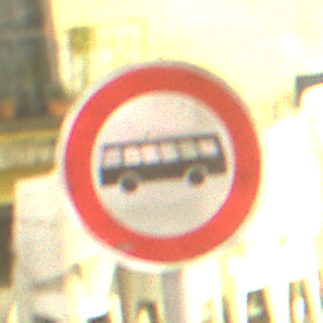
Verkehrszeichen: VerbotKraftomnibusse
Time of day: Night
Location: Outdoor (Urban)
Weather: PartlyCloudy
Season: NotSpecified
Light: Artificial